Aerial crown-view tile of a tropical tree (Barro Colorado Island, Panama), acquired 20241112:
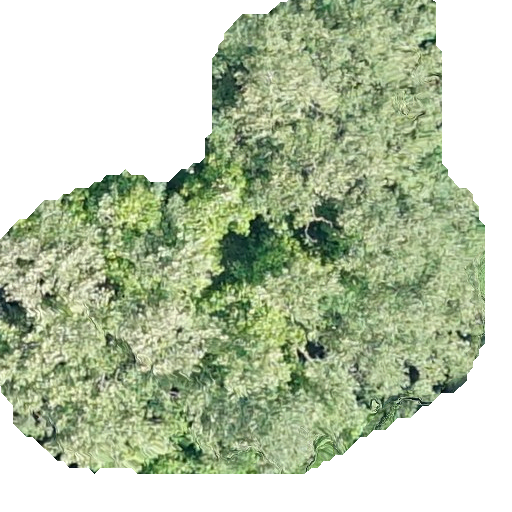
Species: Hieronyma alchorneoides
GBIF accepted scientific name: Hieronyma alchorneoides
Crown area: 269.033 m²